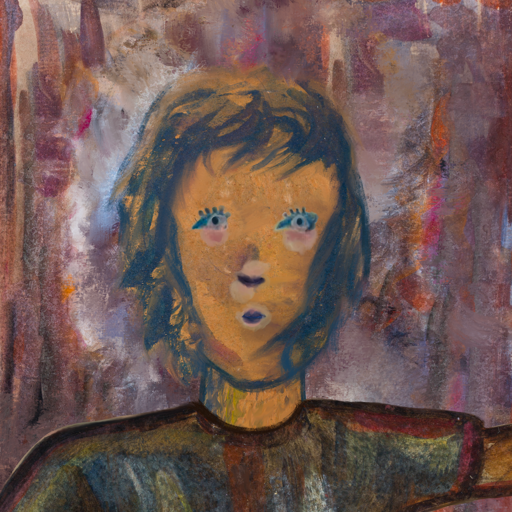
Background: Hypocrite, Head And Neck Front: In_The_Sun, Face Front: Hill_Girl, Bust: Mosgoul, Hair Front: InTheSun, Head Accessory: Blank, Second Necklace: Blank, Necklace: Blank, Baby: Blank